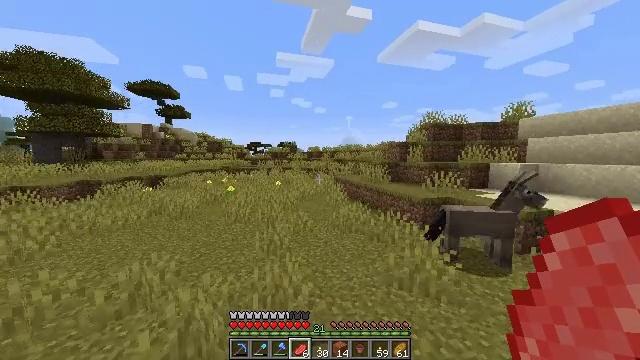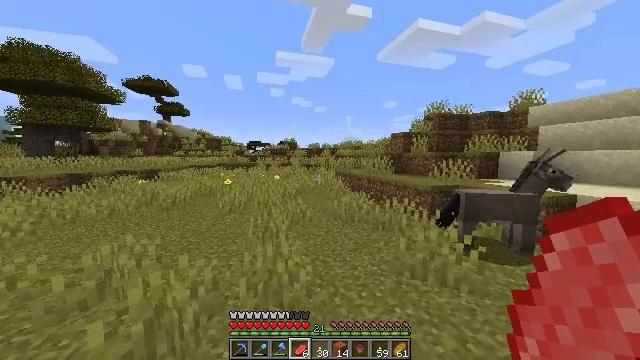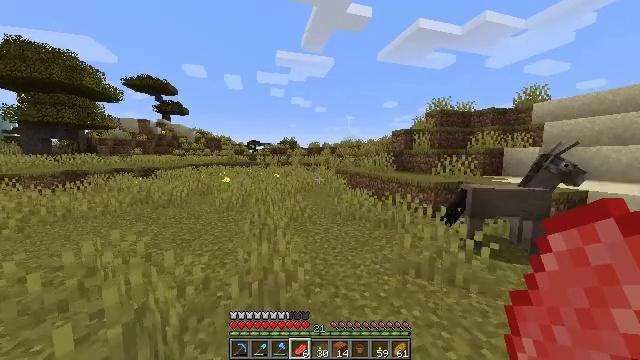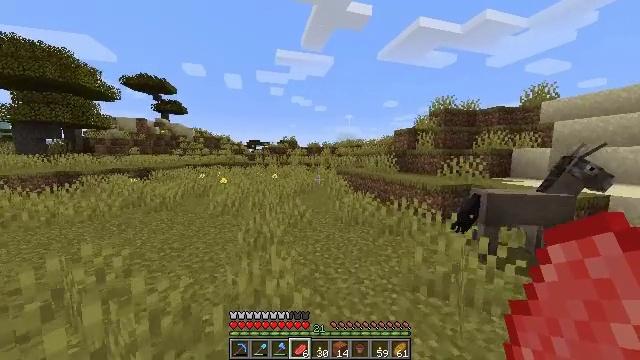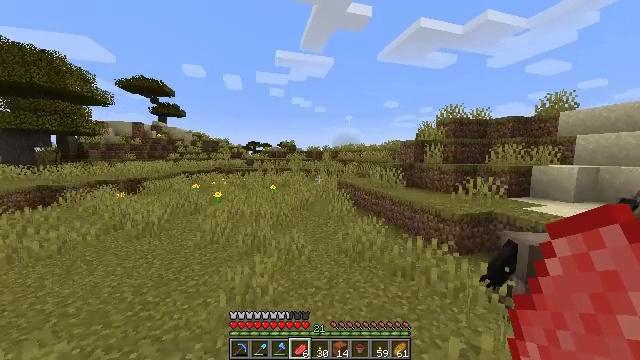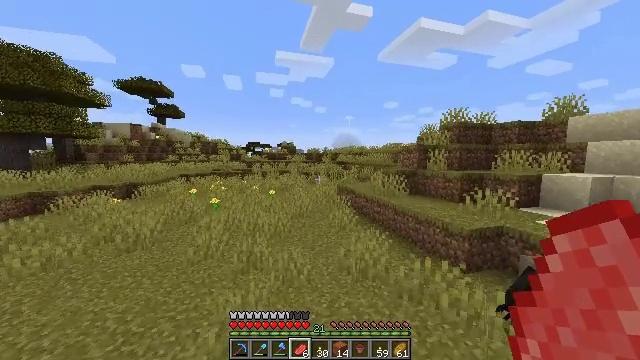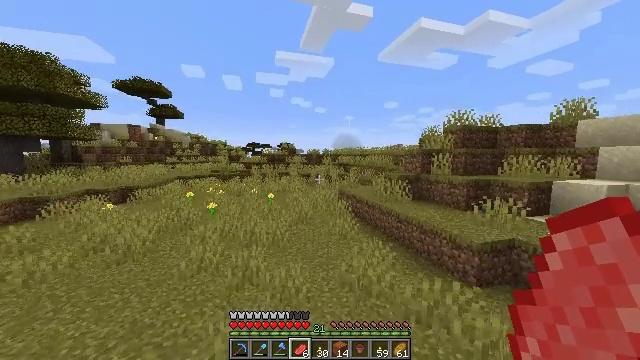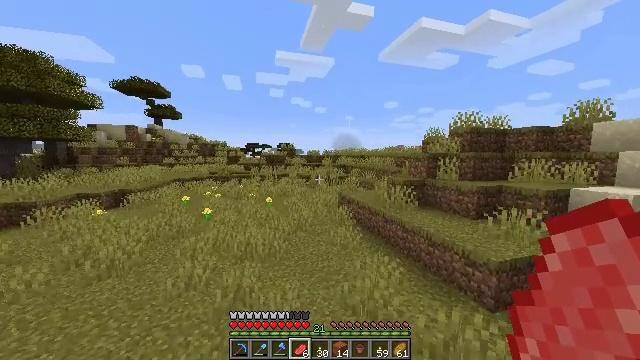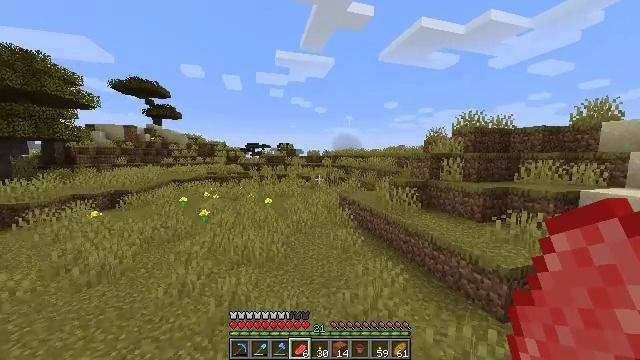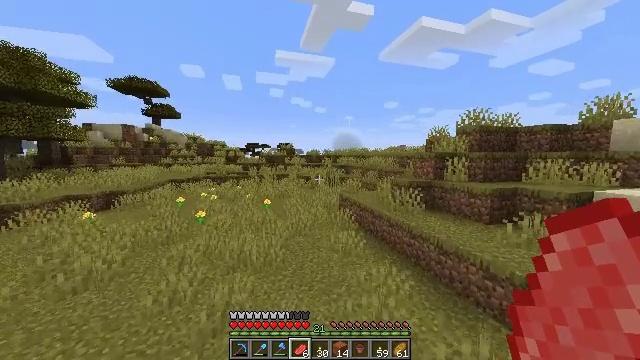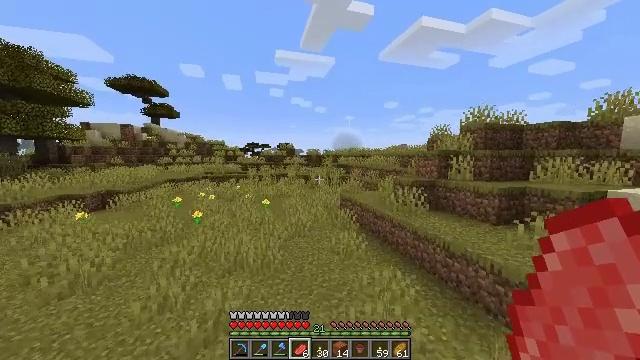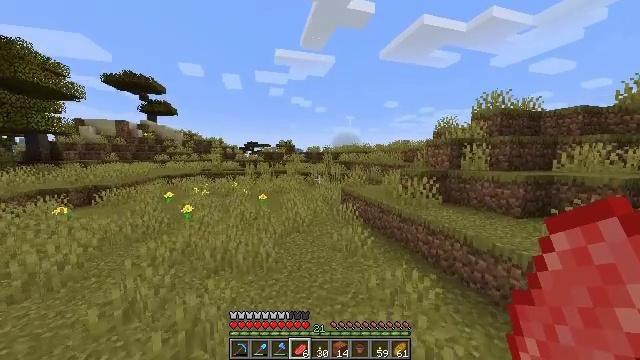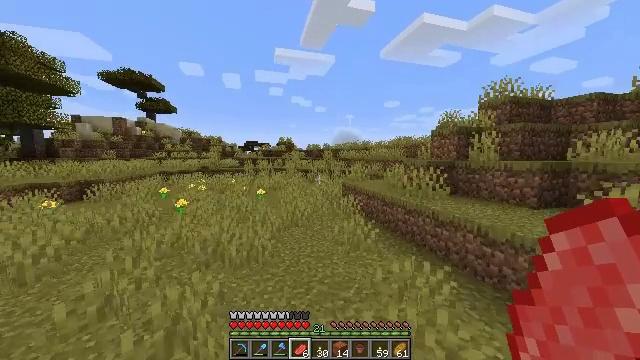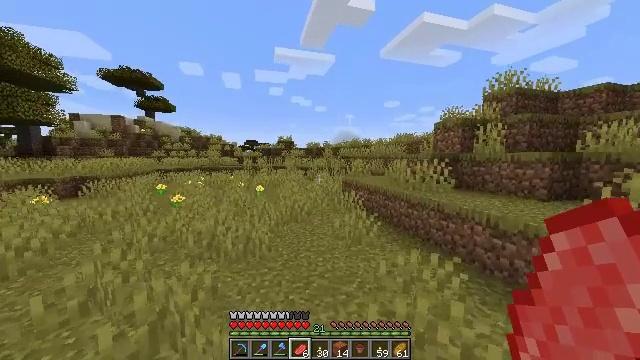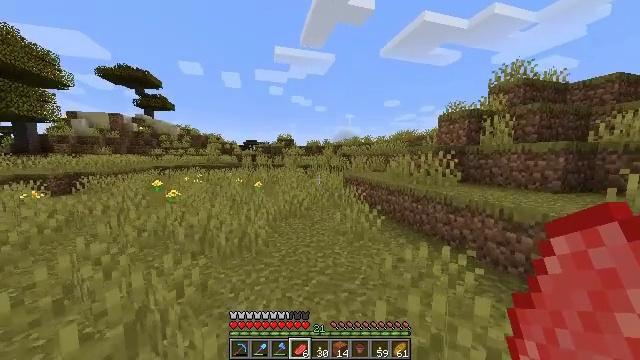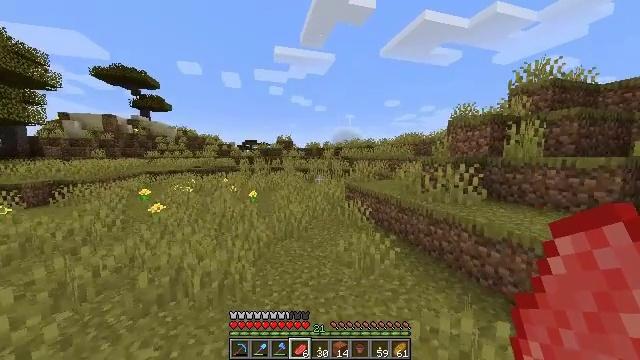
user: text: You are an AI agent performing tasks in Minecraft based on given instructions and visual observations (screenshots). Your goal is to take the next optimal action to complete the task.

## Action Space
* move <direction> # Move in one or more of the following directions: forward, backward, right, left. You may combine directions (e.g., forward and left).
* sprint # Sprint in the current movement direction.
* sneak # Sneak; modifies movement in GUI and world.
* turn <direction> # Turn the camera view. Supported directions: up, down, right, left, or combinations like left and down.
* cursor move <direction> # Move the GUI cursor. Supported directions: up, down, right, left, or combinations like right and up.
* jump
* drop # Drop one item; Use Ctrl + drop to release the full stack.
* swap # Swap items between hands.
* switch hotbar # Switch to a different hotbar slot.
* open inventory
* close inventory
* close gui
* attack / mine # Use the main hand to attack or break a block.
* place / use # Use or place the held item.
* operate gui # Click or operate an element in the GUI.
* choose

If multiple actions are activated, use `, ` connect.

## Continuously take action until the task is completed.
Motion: motion action
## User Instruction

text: Attack the acacia fence to break it.
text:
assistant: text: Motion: move forward, sprint, jump
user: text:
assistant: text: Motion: move forward, sprint, jump
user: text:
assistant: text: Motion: move forward, sprint, jump
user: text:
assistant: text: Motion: move forward, sprint, jump
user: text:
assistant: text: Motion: move forward, sprint, jump
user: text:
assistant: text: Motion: move forward, sprint, jump
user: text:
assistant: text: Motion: move forward, sprint, jump
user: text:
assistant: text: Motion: move forward, sprint, jump
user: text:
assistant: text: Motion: move forward, sprint, jump
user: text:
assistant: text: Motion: move forward, sprint, jump
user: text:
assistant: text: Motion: move forward, sprint, jump
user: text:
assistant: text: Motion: move forward, sprint, jump
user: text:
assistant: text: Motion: move forward, sprint, jump
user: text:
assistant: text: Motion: move forward, sprint, jump
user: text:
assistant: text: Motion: move forward, sprint, jump
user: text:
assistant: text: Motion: move forward, sprint, jump
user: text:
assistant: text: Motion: move forward, sprint, jump
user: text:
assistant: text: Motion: move forward, sprint, jump
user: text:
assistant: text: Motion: move forward, sprint, jump
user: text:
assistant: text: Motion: move forward, sprint, jump
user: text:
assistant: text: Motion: move forward, sprint, jump
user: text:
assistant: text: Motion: move forward, sprint, jump
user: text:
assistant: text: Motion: move forward, sprint, jump
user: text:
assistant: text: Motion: move forward, sprint, jump
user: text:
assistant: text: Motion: move forward, sprint, jump
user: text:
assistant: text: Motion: move forward, sprint, jump
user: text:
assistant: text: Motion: move forward, sprint, jump
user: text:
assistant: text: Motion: move forward, sprint, jump
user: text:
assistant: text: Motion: move forward, sprint, jump
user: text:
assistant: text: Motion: move forward, sprint, jump